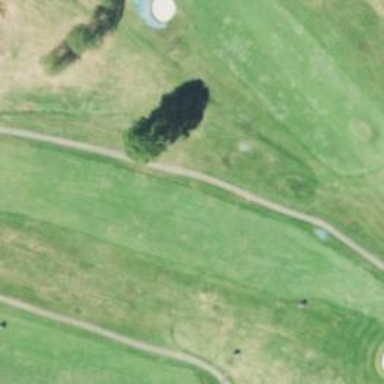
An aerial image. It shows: View of golf hole.